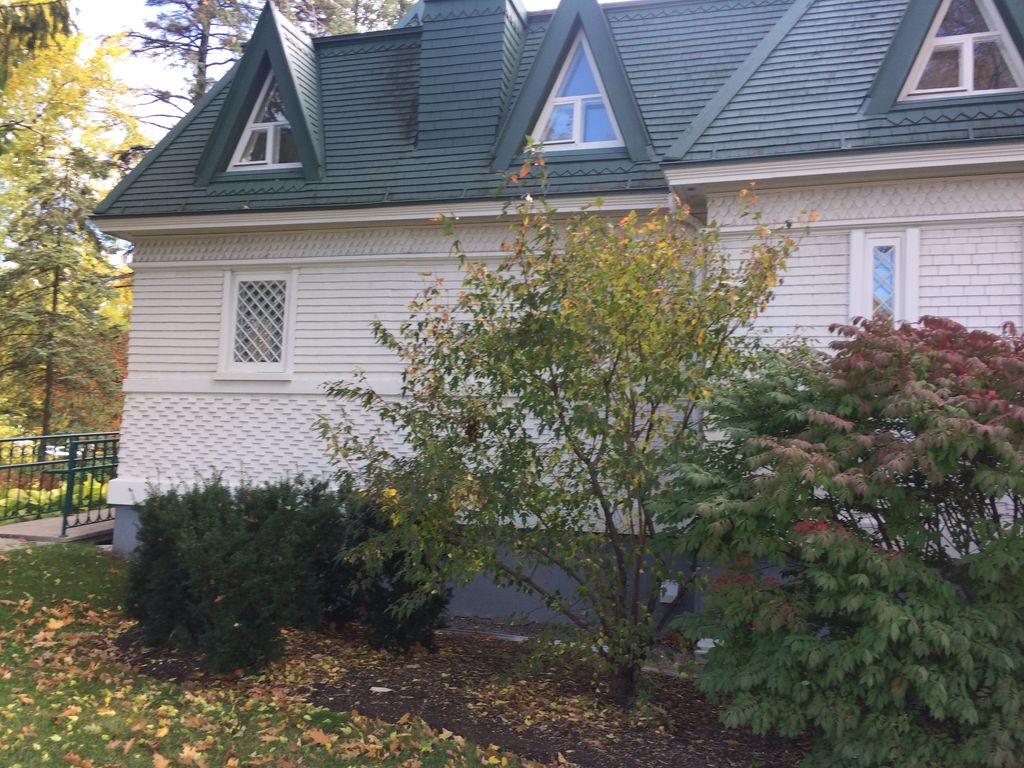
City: quebec_city